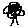
Label: tree